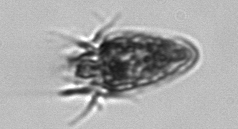
Label: Strombidium_tintinnodes